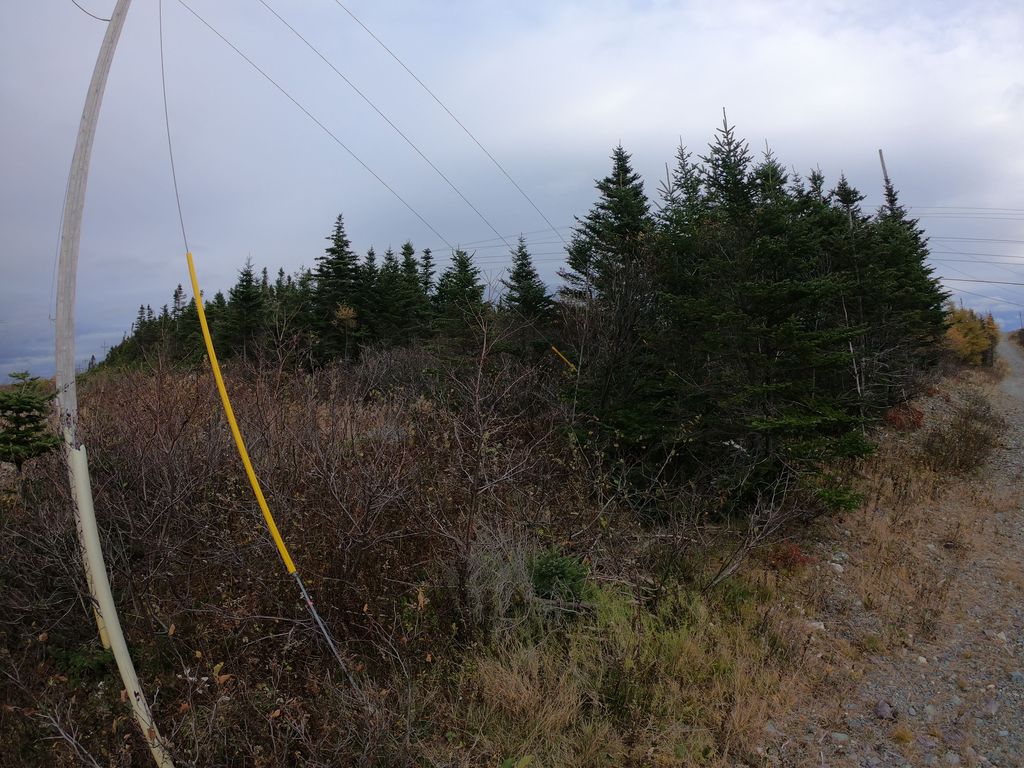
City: st_johns